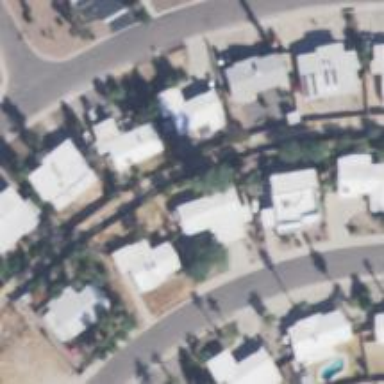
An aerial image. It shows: Alley classified as service road.